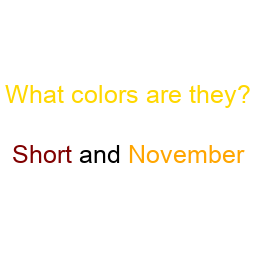
Color: maroon, orange
Background color: white
Question text color: gold